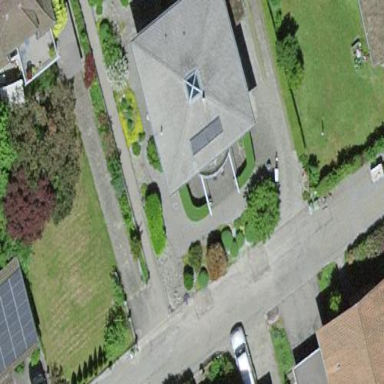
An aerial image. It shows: House with pyramidal roof shape.